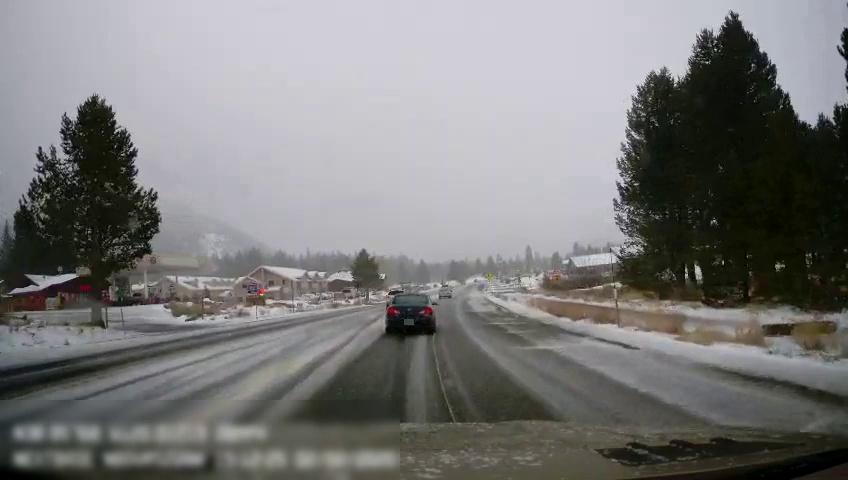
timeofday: Day
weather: Snowy
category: Drivable Space
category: Vehicles | Truck
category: Vehicles | Car
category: Vehicles | SUV
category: Vehicles | Car
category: Vehicles | Truck
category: Vehicles | Truck
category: Lanes | Current Lane